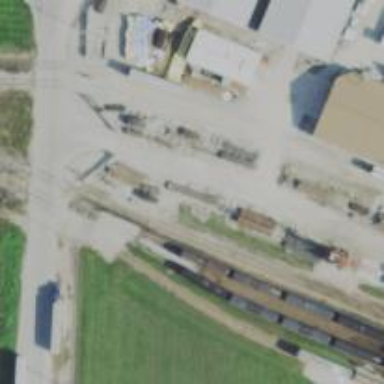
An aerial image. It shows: Railway spur service.